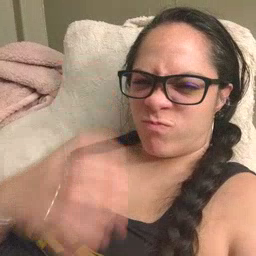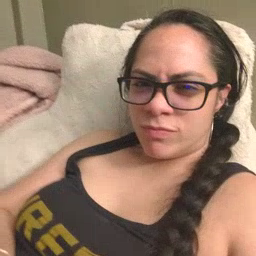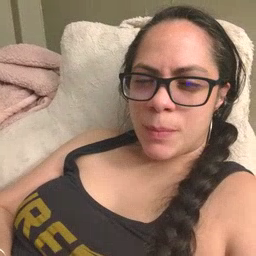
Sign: yucky